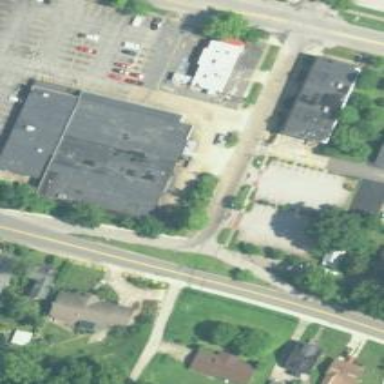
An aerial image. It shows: Pharmacy providing healthcare services.